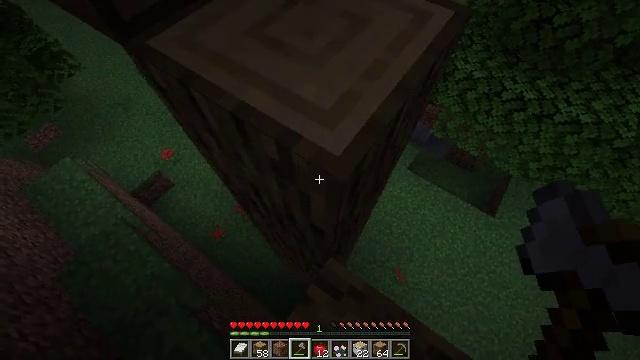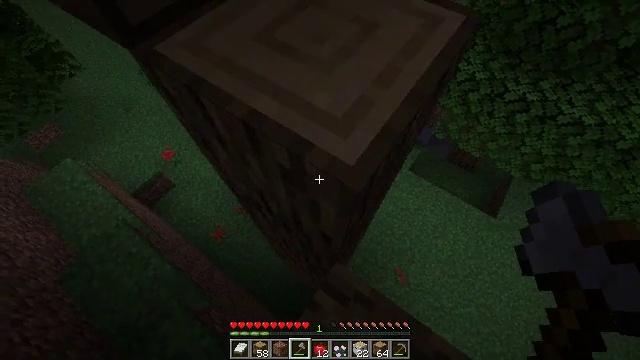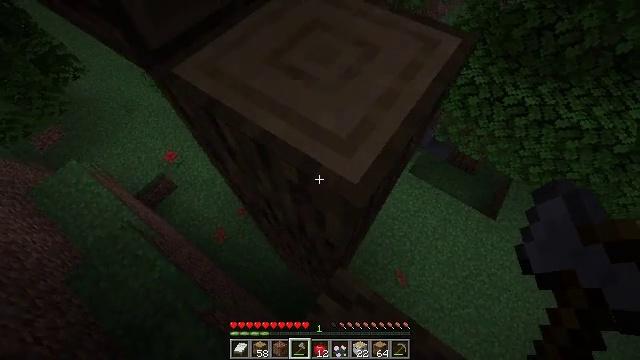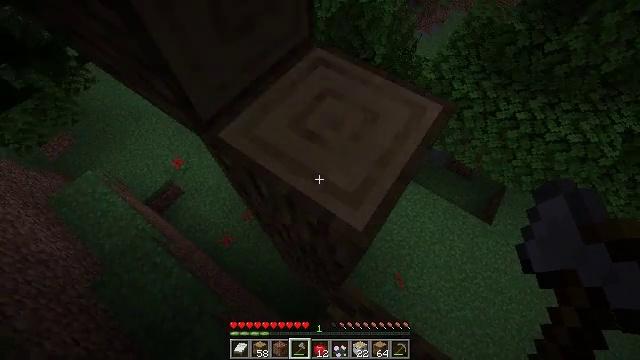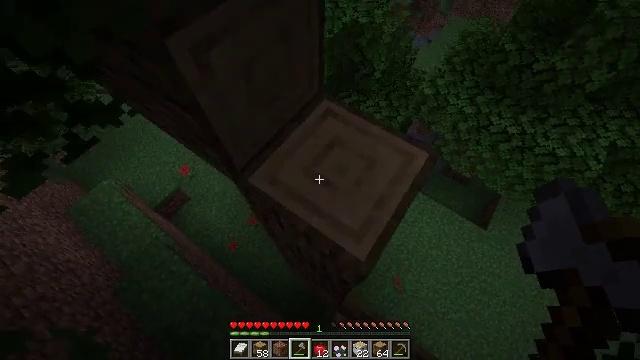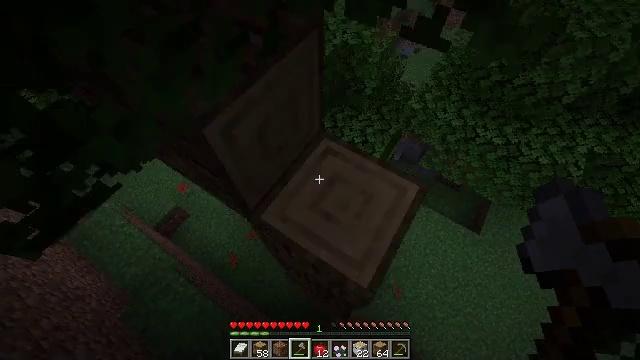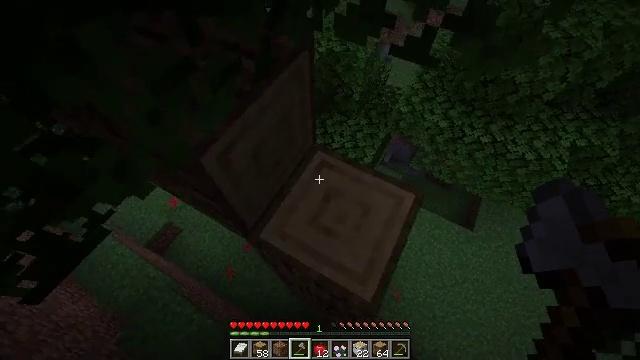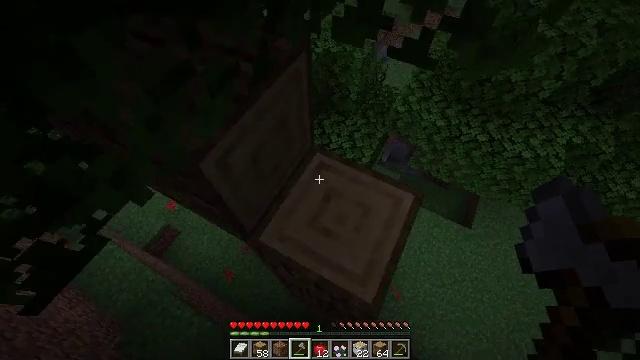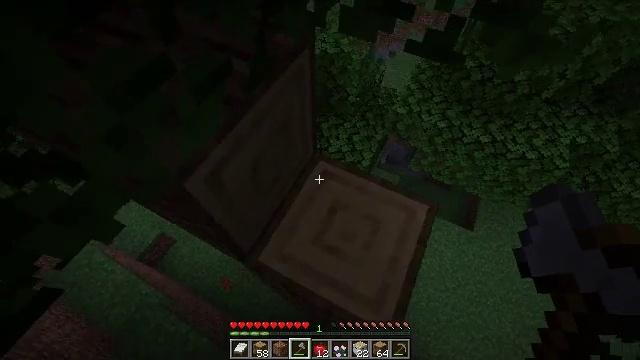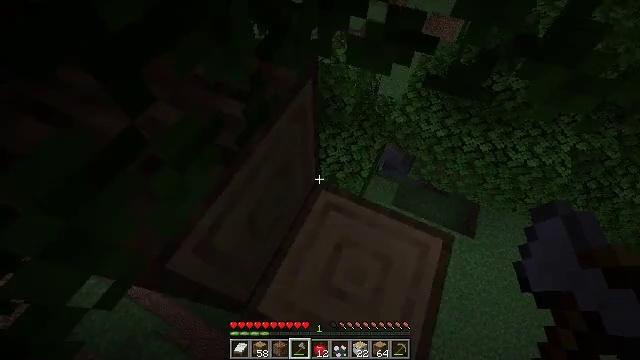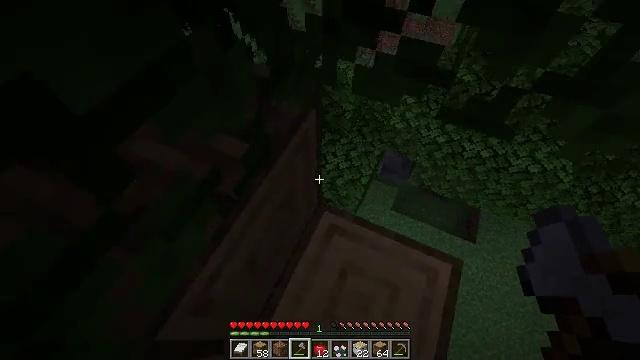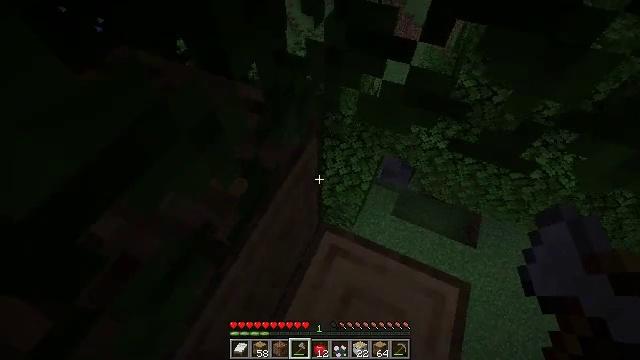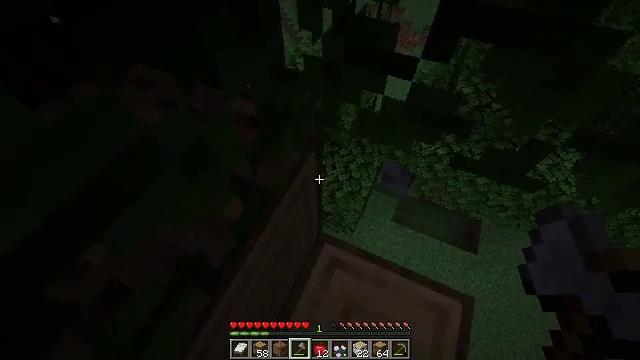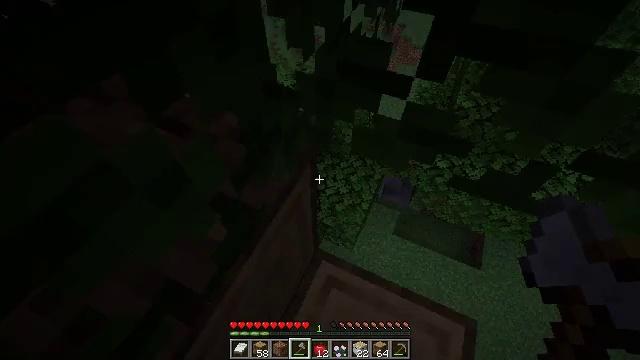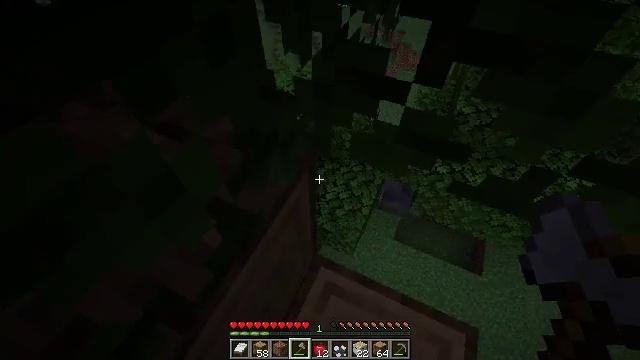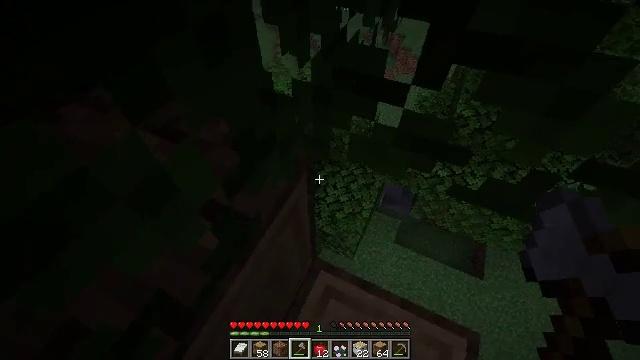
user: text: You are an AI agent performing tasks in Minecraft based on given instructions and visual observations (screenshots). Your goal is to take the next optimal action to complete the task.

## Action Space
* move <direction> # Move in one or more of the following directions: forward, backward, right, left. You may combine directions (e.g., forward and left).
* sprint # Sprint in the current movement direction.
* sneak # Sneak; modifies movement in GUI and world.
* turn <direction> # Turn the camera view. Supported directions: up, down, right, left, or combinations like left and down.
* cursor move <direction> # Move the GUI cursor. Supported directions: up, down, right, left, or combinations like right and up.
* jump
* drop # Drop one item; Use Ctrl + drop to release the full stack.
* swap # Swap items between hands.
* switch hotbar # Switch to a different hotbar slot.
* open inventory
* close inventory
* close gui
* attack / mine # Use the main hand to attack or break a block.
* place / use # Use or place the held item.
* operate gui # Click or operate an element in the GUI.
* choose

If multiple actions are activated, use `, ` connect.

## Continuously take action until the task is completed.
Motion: motion action
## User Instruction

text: Mine oak leaves.
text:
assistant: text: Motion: move forward
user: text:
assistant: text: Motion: move forward, jump
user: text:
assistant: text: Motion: move forward, jump
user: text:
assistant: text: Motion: move forward, jump
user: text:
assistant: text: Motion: move forward, turn right and up, jump
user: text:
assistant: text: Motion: move forward, turn right, jump
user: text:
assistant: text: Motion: move forward, jump
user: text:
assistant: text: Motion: move forward, turn right, jump
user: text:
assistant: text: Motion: move forward, turn right and up
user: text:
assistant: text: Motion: move forward
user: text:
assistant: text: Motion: no_op
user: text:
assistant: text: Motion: turn up
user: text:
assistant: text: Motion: turn up
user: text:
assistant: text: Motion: turn up
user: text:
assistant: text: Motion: no_op
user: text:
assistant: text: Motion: turn left and up
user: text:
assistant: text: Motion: turn left and up
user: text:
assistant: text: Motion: turn left and up
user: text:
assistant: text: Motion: turn left and up
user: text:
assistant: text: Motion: turn left and down, attack / mine
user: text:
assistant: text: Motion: turn left and down, attack / mine
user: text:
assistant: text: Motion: turn left and down, attack / mine
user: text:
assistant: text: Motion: turn left, attack / mine
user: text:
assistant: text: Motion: attack / mine
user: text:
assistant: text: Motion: attack / mine
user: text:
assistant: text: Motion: attack / mine
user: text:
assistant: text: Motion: attack / mine
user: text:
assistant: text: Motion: attack / mine
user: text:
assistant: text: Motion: attack / mine
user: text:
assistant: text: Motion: attack / mine